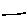
Label: line